Question: How I can generate this dialog (on sreenshot) from my application, with other text, eg: "Please insert SD Card"? I know that is Toast, AlertDialog, but it is different from the dialog on screenshot.

I will write appliction only for me on Android 4.1.
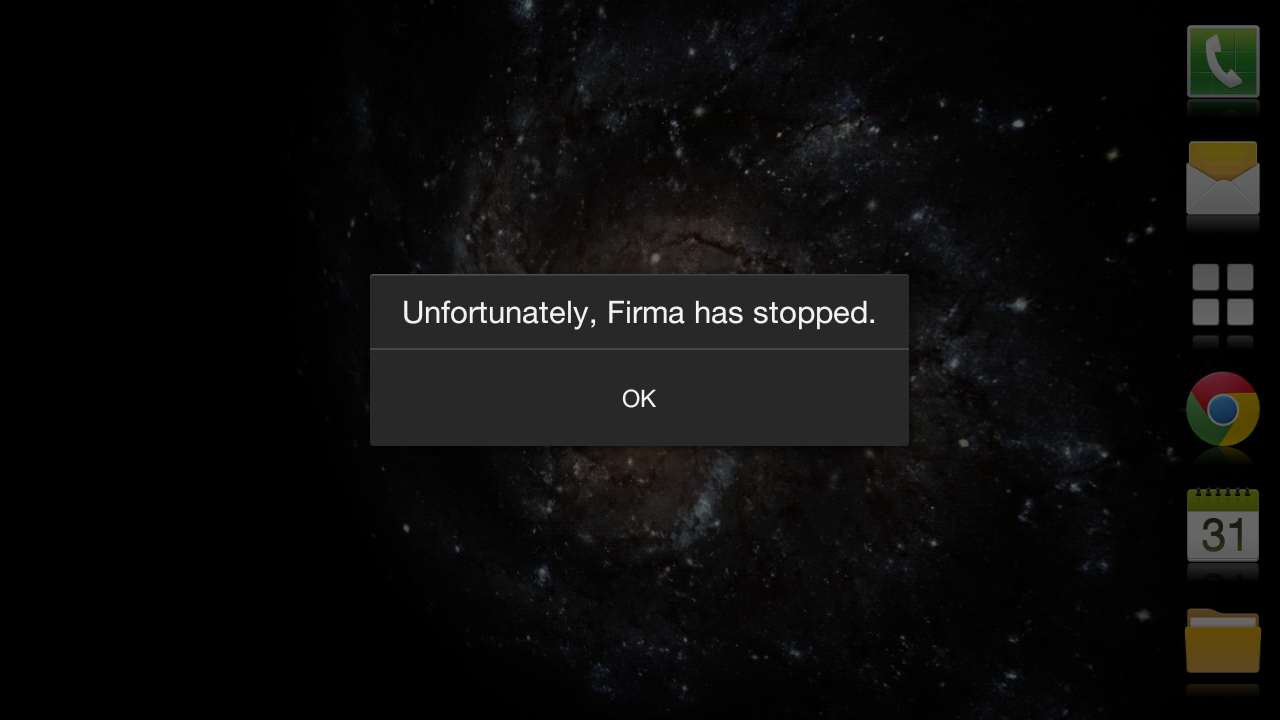
Answer: You can create custom layouts for your Toast or AlertDialog. They can look like anything you want(almost)
Here are some links for custom toast.
<URL>
<URL>